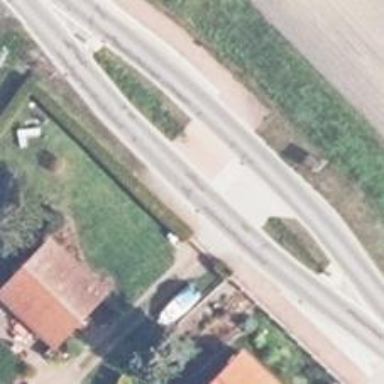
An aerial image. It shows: Crossing with pedestrian island for traffic calming.